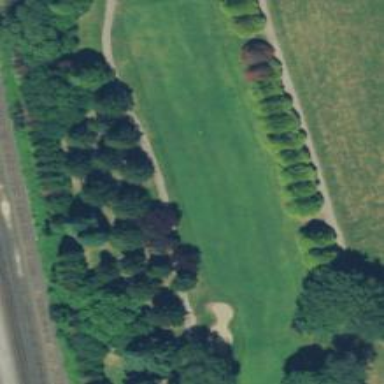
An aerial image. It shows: Golf hole.